Field crop: maize
Growth stage: 2
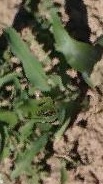
Species: maize